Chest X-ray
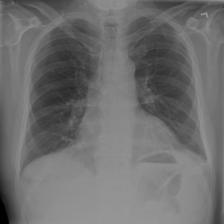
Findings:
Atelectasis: negative
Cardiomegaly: negative
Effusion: negative
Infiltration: negative
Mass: negative
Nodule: negative
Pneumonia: negative
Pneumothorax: negative
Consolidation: negative
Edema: negative
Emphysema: negative
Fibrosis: negative
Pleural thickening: negative
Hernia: negative